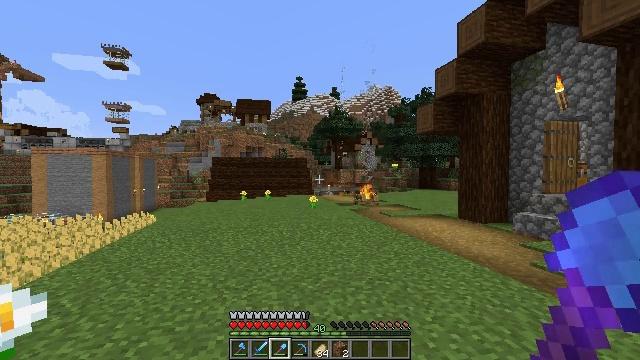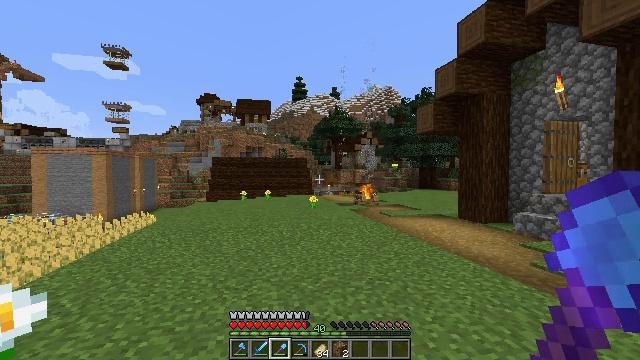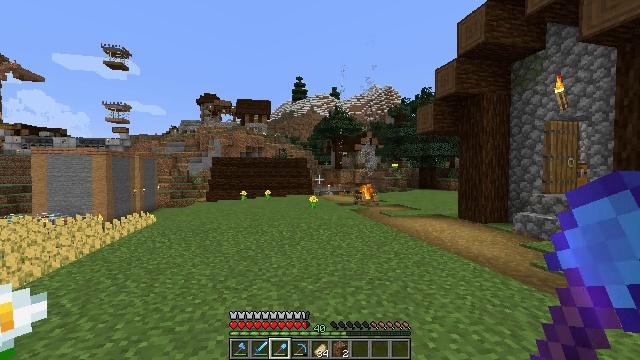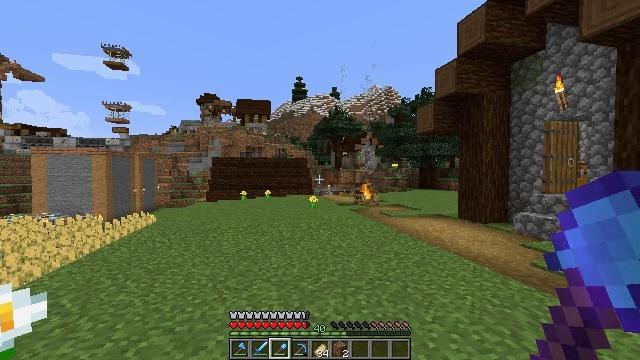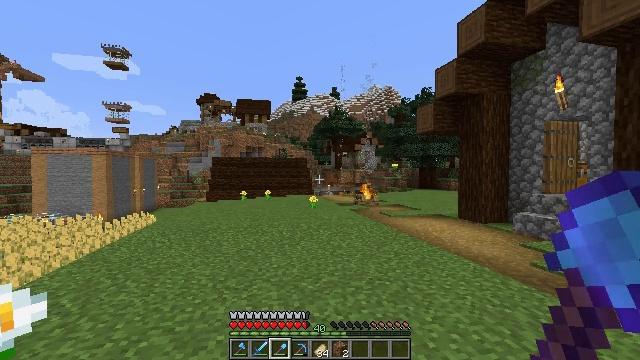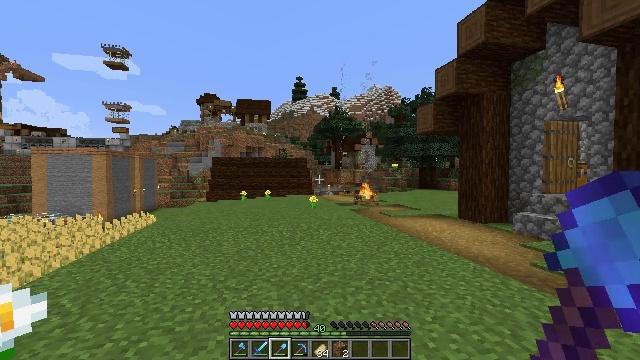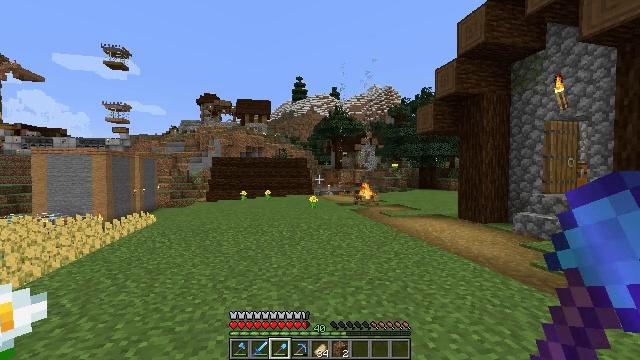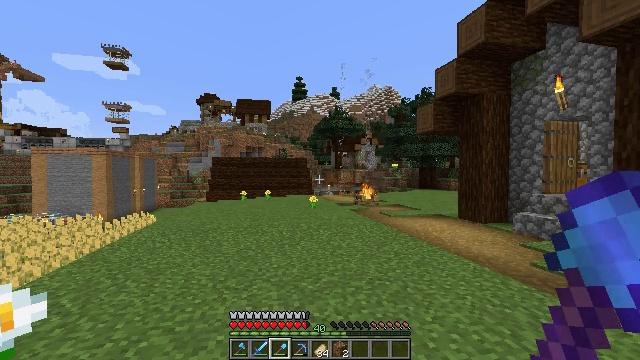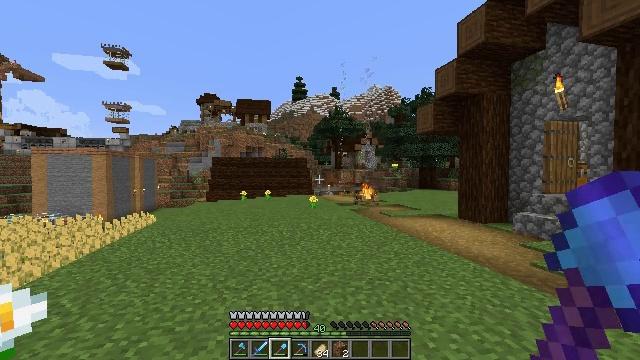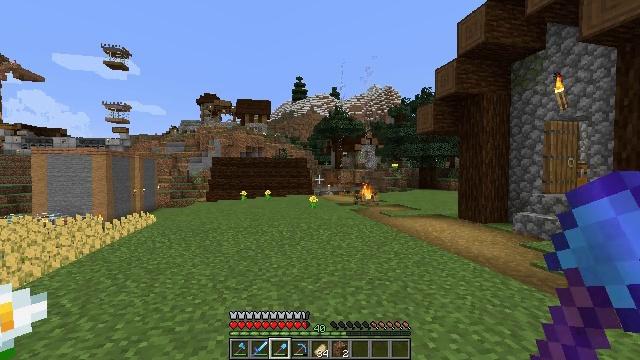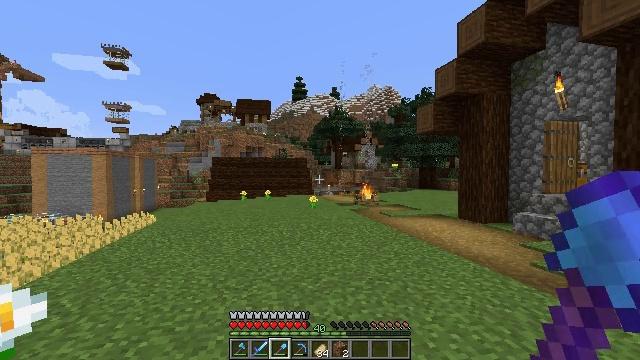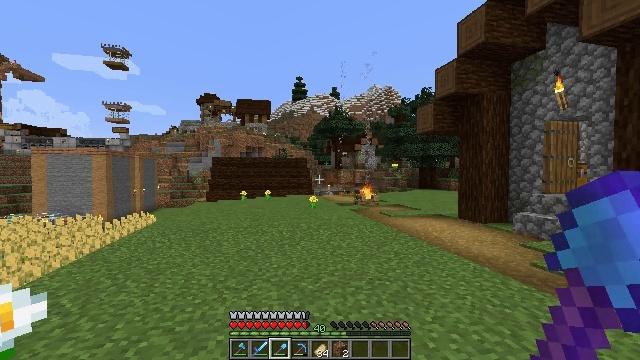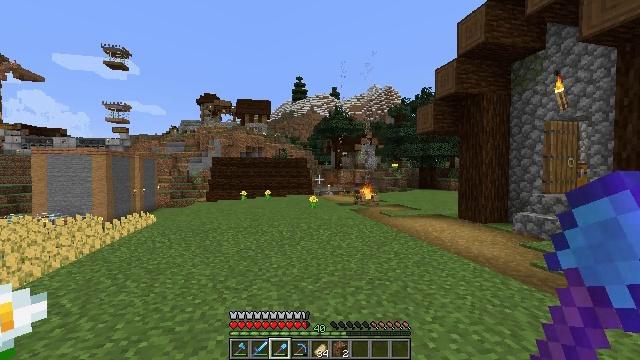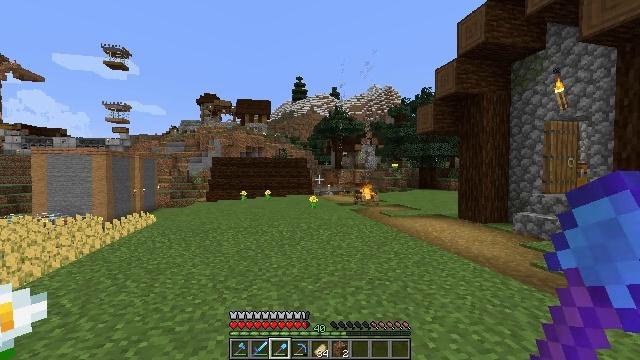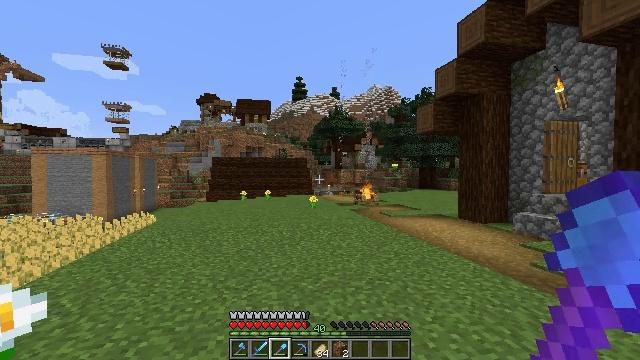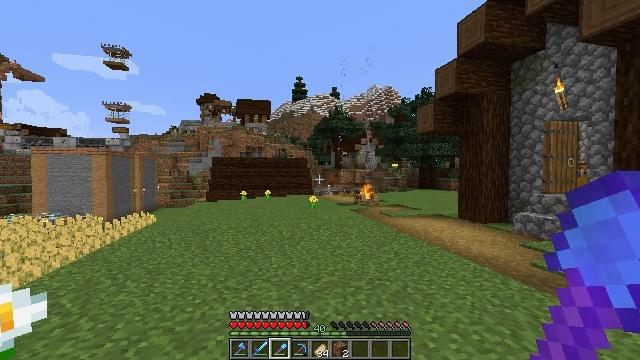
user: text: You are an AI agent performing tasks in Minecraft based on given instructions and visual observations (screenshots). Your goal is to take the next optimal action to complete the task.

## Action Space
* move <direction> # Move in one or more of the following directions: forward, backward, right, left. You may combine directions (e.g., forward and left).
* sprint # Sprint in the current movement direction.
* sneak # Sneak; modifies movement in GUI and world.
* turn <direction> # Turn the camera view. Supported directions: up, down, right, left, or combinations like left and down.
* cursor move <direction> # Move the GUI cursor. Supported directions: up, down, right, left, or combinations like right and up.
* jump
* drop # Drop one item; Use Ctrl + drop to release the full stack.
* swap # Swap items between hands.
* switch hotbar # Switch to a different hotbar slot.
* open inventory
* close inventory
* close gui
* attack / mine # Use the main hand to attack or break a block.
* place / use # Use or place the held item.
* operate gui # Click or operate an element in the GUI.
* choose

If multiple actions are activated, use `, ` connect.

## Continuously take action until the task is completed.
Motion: motion action
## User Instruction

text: Get wheat from the farmland.
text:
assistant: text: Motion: no_op
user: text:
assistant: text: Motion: no_op
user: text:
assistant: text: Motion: no_op
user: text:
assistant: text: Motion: no_op
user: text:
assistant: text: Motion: no_op
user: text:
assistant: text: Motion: no_op
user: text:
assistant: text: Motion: no_op
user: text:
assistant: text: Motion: no_op
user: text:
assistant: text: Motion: no_op
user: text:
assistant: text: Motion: no_op
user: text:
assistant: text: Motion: no_op
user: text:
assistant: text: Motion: no_op
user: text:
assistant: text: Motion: no_op
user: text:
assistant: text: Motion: no_op
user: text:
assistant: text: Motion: no_op
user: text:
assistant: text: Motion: no_op
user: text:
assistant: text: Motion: no_op
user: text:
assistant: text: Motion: no_op
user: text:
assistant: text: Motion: no_op
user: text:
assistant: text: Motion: no_op
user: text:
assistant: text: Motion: no_op
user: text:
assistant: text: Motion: no_op
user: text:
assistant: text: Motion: no_op
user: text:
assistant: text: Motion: no_op
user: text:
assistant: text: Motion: no_op
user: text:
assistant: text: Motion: no_op
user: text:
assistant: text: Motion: no_op
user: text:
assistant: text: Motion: no_op
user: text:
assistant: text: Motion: no_op
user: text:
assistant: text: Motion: no_op